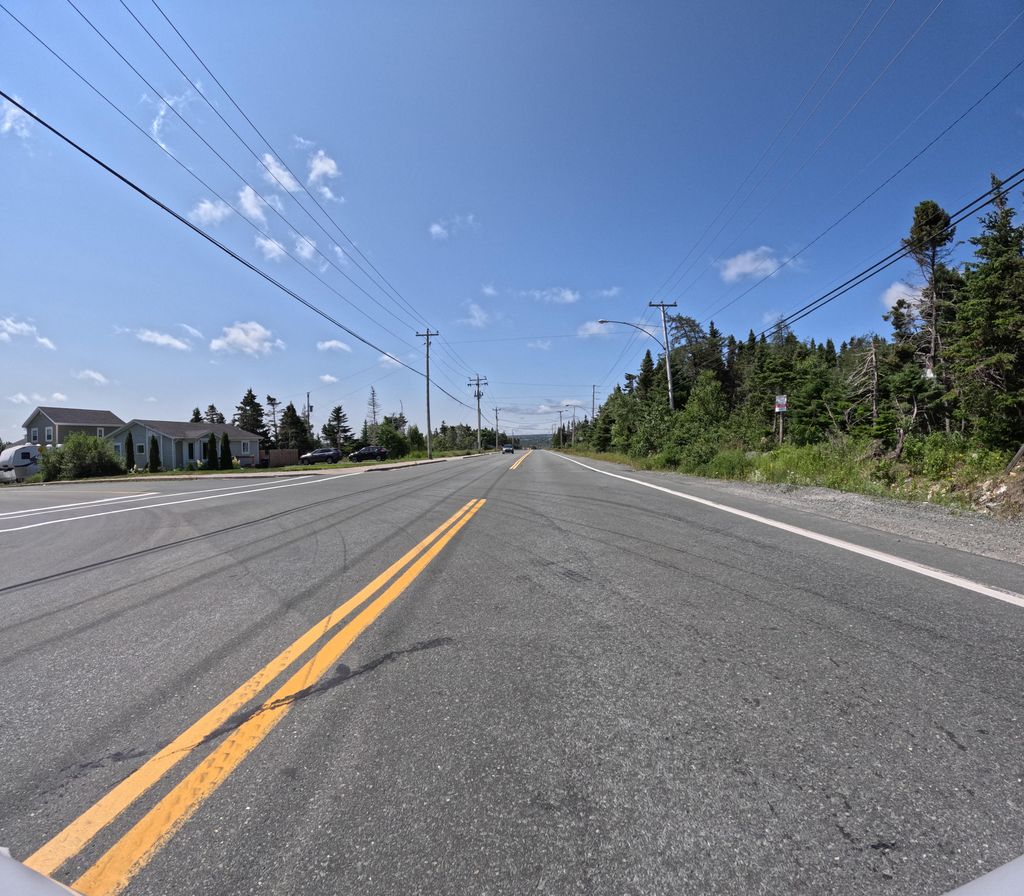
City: st_johns